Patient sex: F
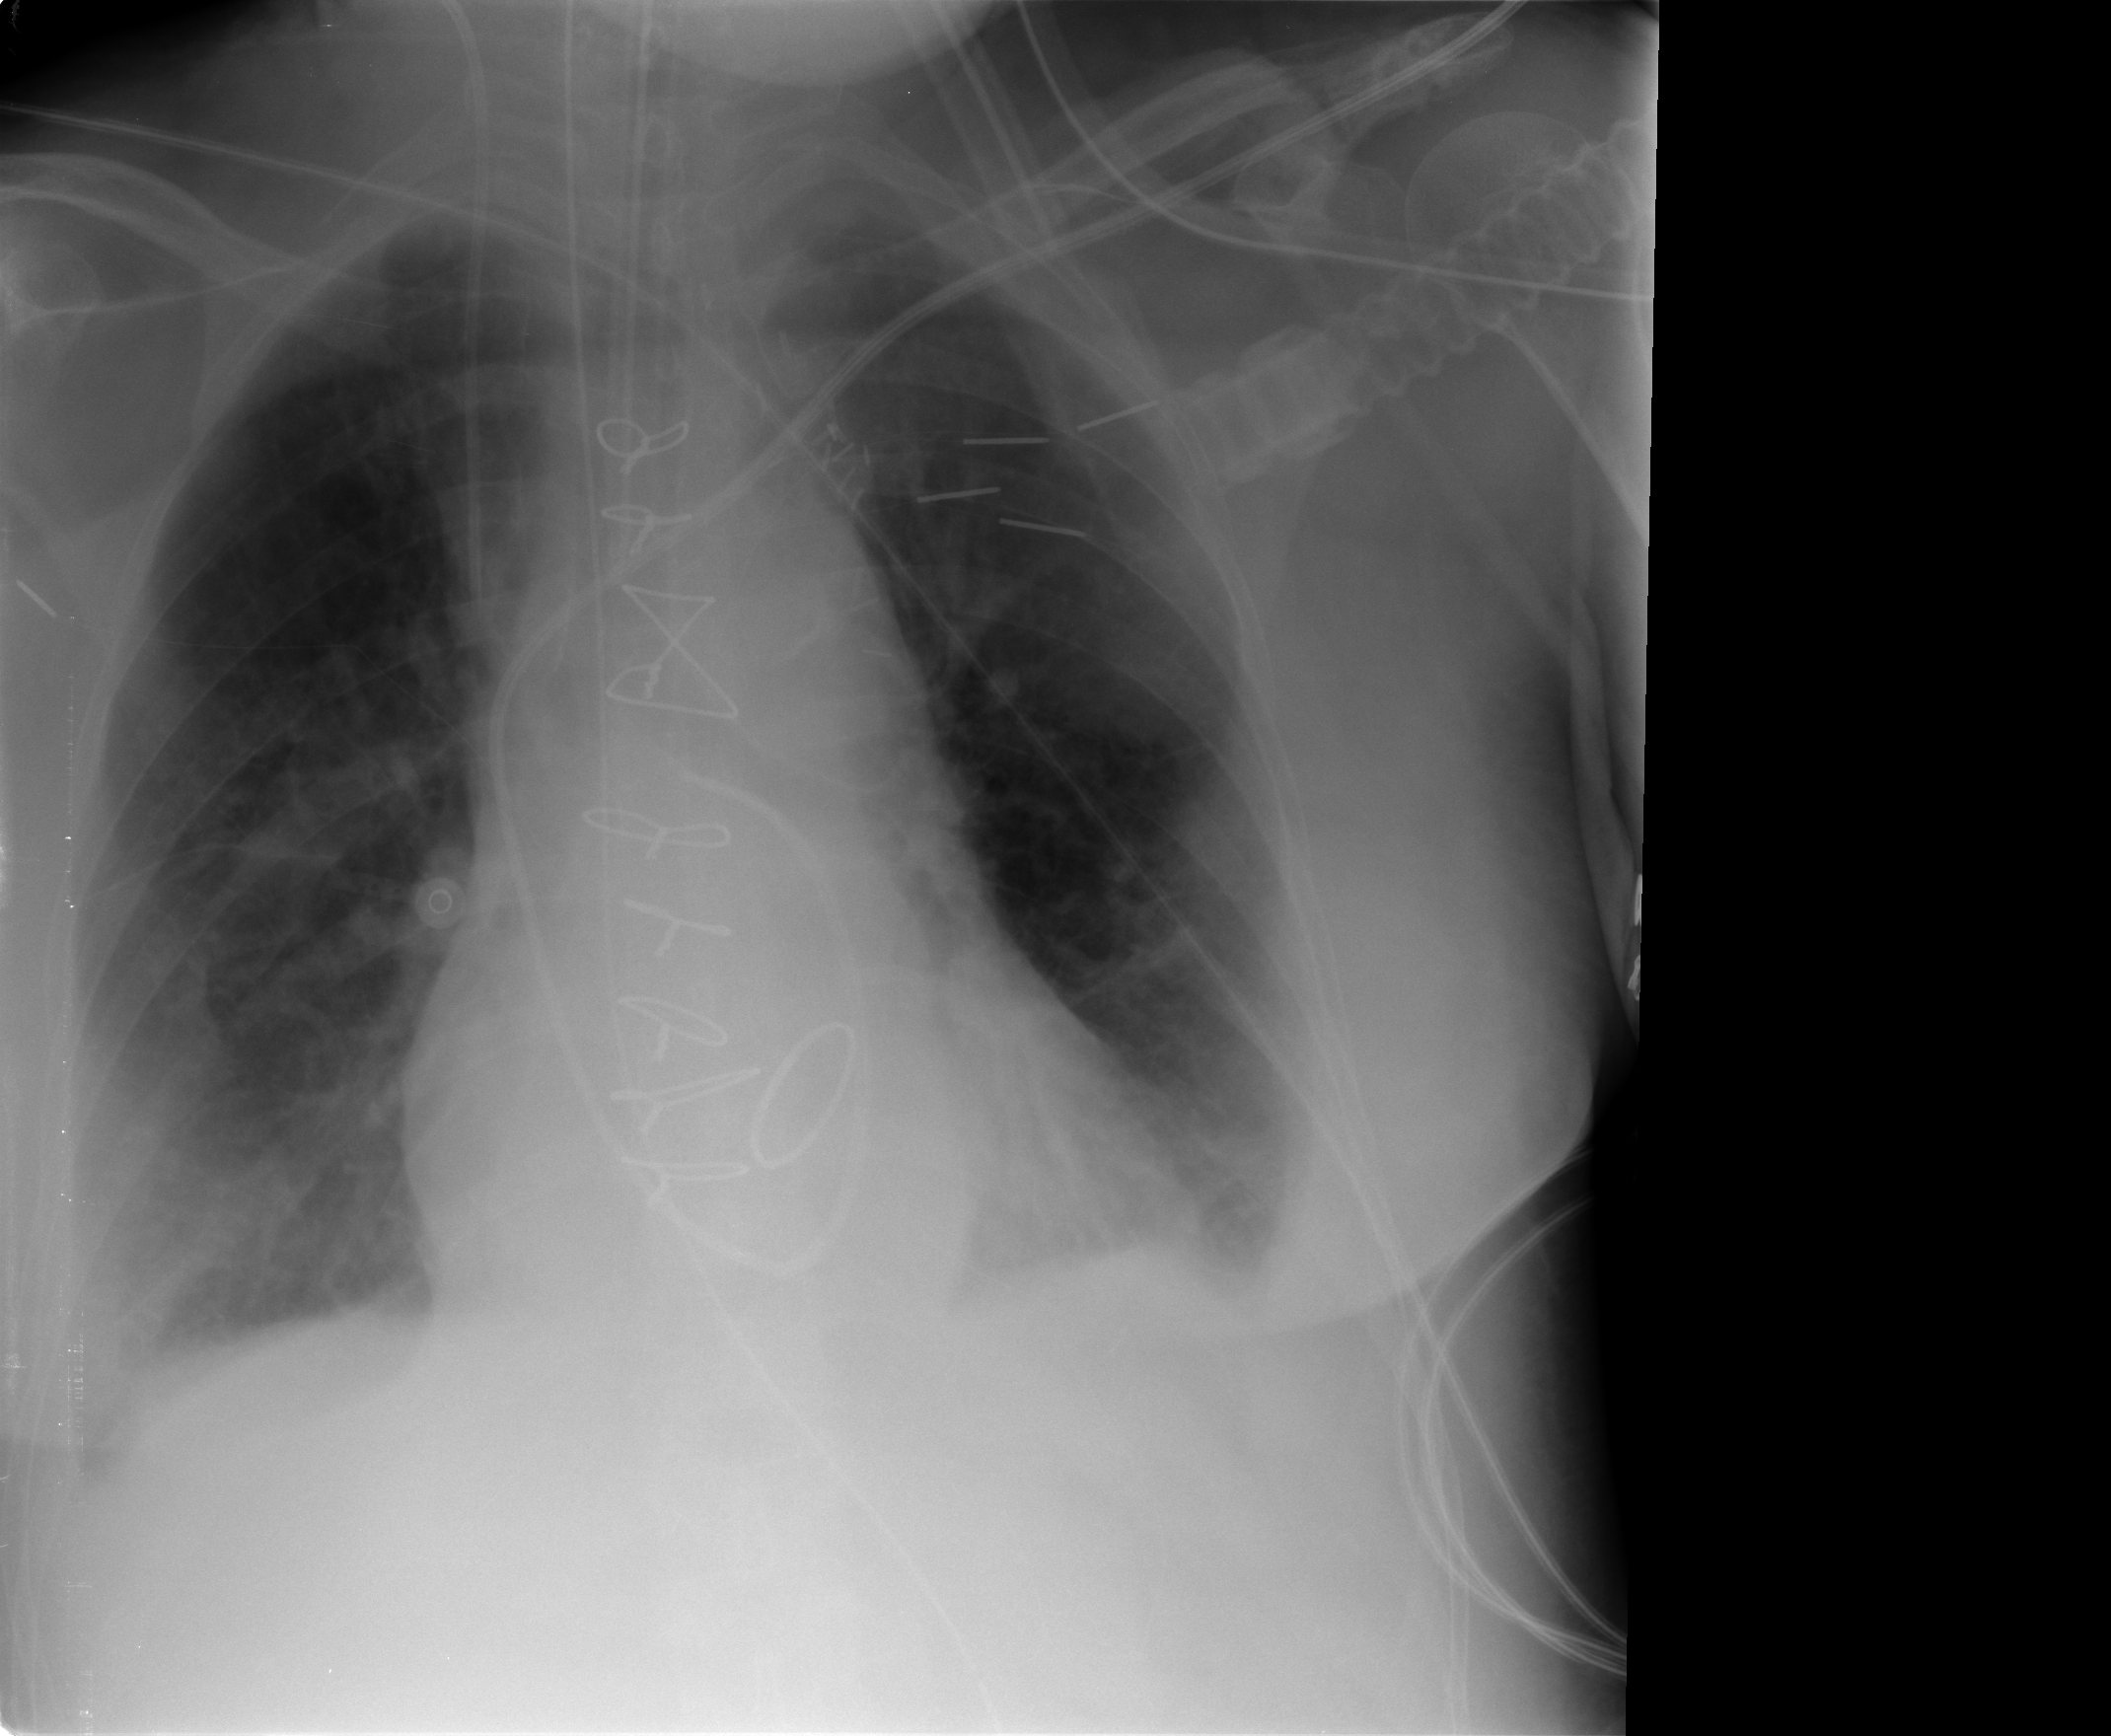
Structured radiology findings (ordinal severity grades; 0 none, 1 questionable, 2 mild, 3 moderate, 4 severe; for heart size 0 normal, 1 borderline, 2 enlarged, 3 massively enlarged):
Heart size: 0
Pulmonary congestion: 0
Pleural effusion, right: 2
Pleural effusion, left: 2
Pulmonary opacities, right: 0
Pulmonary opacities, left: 0
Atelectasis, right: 2
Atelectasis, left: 2